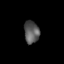
Tissue: skin
Cell type: Epithelial cells
Senescence score: 0.2849
Nuclear area (px): 332
Mean DAPI intensity: 88.828